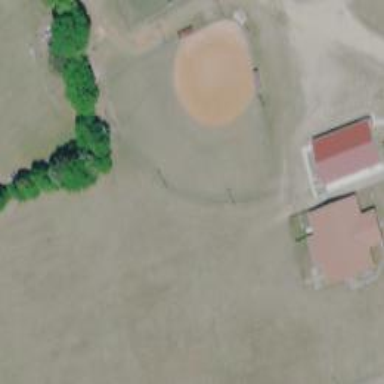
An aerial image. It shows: Baseball pitch for leisure and sports activities.